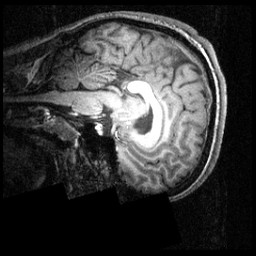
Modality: T1w
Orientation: sagittal
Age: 21
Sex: male
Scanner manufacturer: siemens
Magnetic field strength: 3.951 T
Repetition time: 1.5 s
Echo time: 0.00335 s